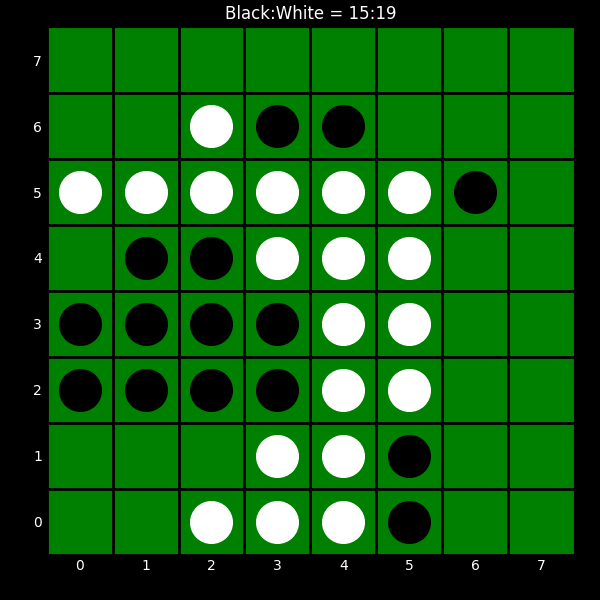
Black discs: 15
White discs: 19